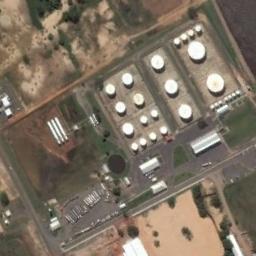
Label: storage_tank